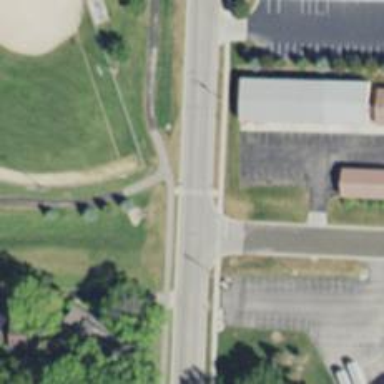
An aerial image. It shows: Marked crossing on footway.